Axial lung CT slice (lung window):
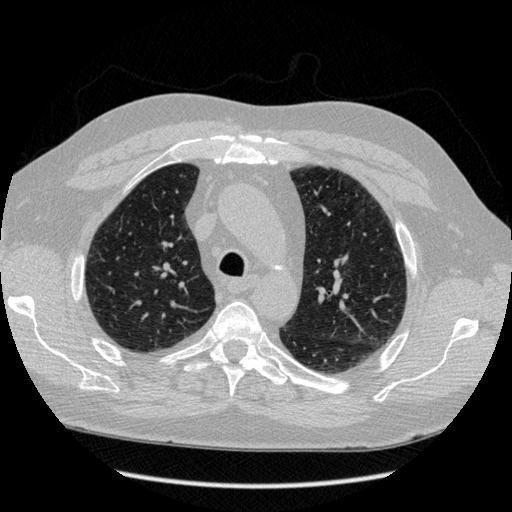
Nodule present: no